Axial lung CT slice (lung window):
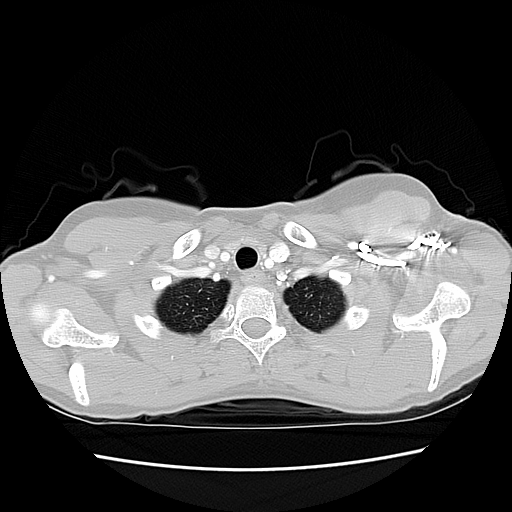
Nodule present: no